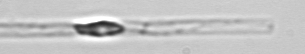
Label: Dactyliosolen_blavyanus